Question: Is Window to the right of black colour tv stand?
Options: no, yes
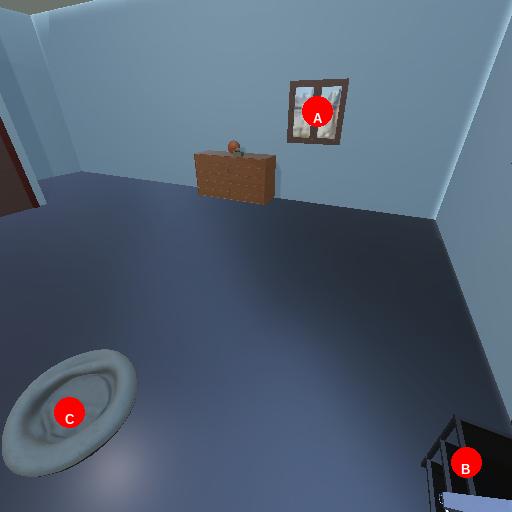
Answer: no